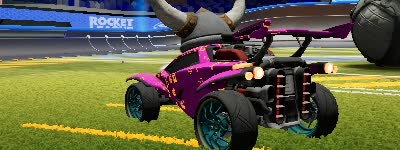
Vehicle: octane